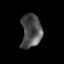
Tissue: lung
Cell type: Epithelial cells
Senescence score: 0.2101
Nuclear area (px): 668
Mean DAPI intensity: 79.196